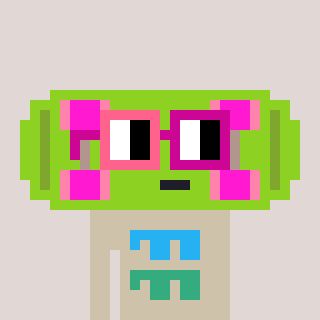
a pixel art character with square pink and red glasses, a skateboard-shaped head and a bege-colored body on a warm background